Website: crate-barrel
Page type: stored-credit-cards
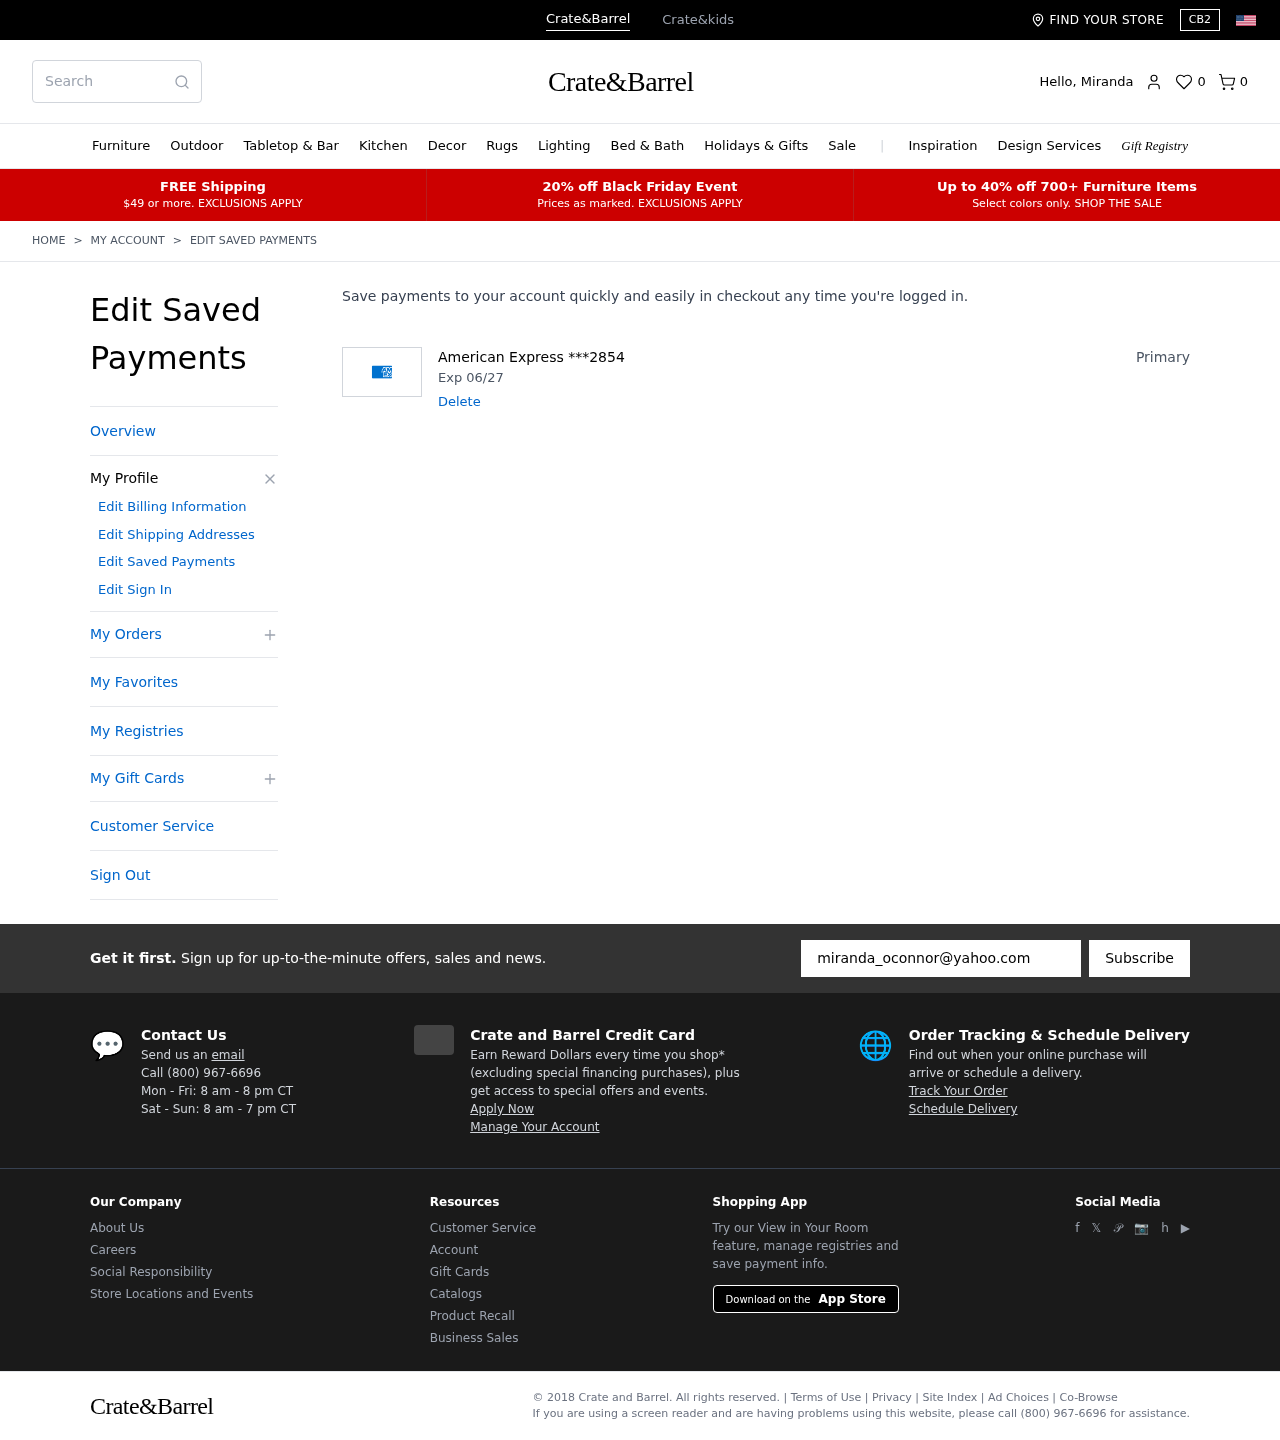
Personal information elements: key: PII_CARD_EXPIRY
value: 06/27
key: PII_CARD_LAST4
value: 2854
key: PII_CARD_TYPE
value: American Express
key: PII_FIRSTNAME
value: Miranda
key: PII_EMAIL
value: miranda_oconnor@yahoo.com
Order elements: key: ORDER_NUM_ITEMS
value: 0
Search elements: key: HEADER_SEARCH
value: Search
Other elements: key: FAVORITES_COUNT
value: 0